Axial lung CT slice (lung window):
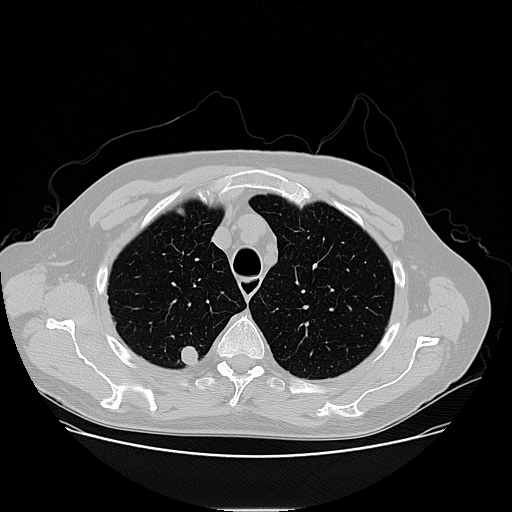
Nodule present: yes
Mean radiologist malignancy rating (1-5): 4.25